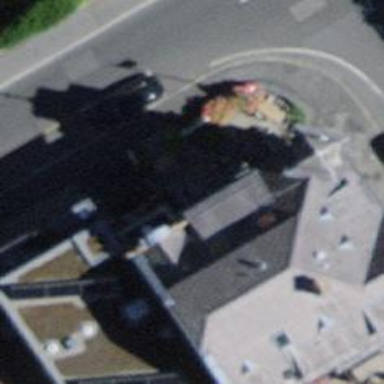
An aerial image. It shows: Hotel.